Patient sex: M
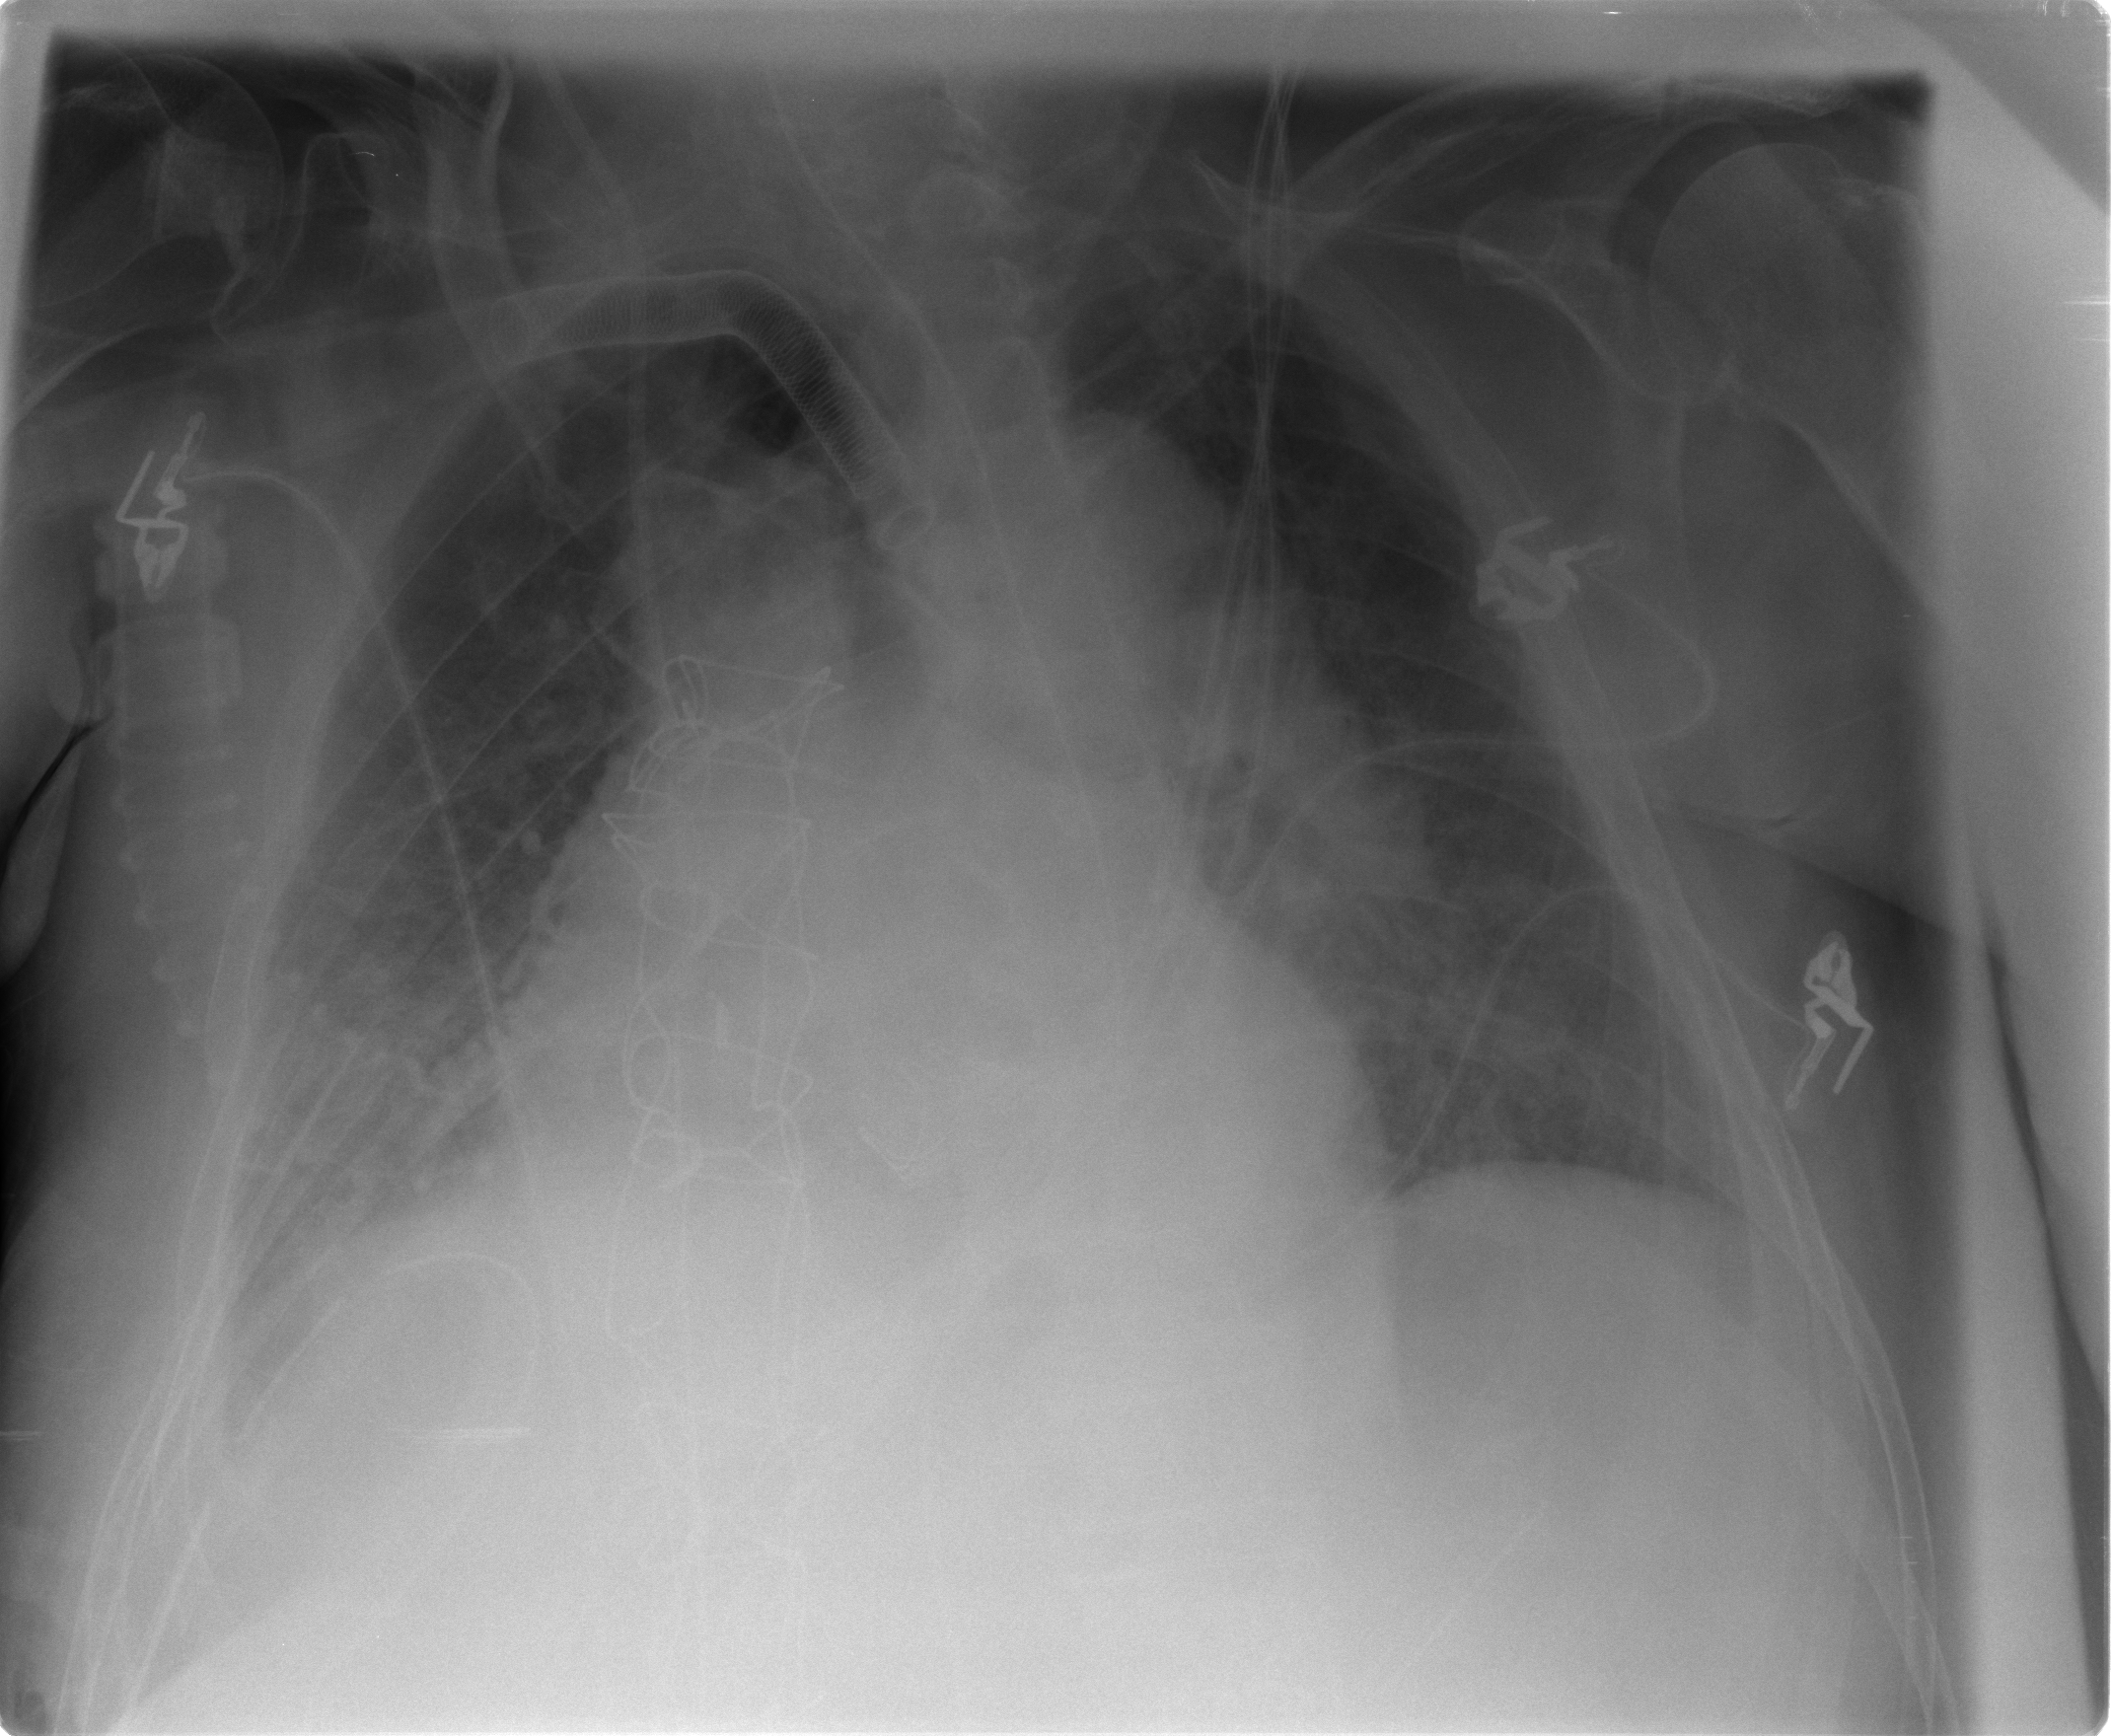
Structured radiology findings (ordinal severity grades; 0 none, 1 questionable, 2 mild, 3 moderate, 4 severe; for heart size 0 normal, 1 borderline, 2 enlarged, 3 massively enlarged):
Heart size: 2
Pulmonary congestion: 2
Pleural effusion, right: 2
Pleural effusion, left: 1
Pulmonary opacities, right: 1
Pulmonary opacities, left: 1
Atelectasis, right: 2
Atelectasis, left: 2